Aerial crown-view tile of a tropical tree (Barro Colorado Island, Panama), acquired 20241014:
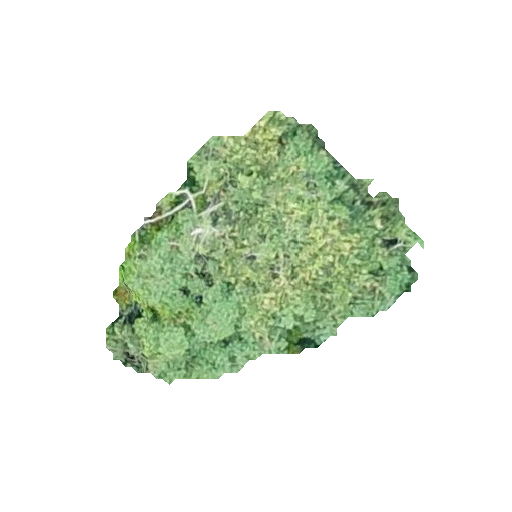
Species: Protium stevensonii
GBIF accepted scientific name: Tetragastris panamensis
Crown area: 83.431 m²